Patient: sex F, age 31
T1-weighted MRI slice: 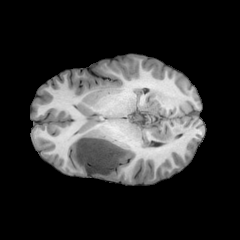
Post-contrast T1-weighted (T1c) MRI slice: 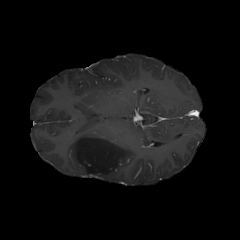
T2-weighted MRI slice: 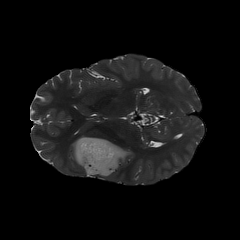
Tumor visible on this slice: yes
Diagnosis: Astrocytoma, IDH-mutant
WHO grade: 2